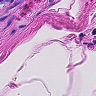
Metastatic tissue present: no